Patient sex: M
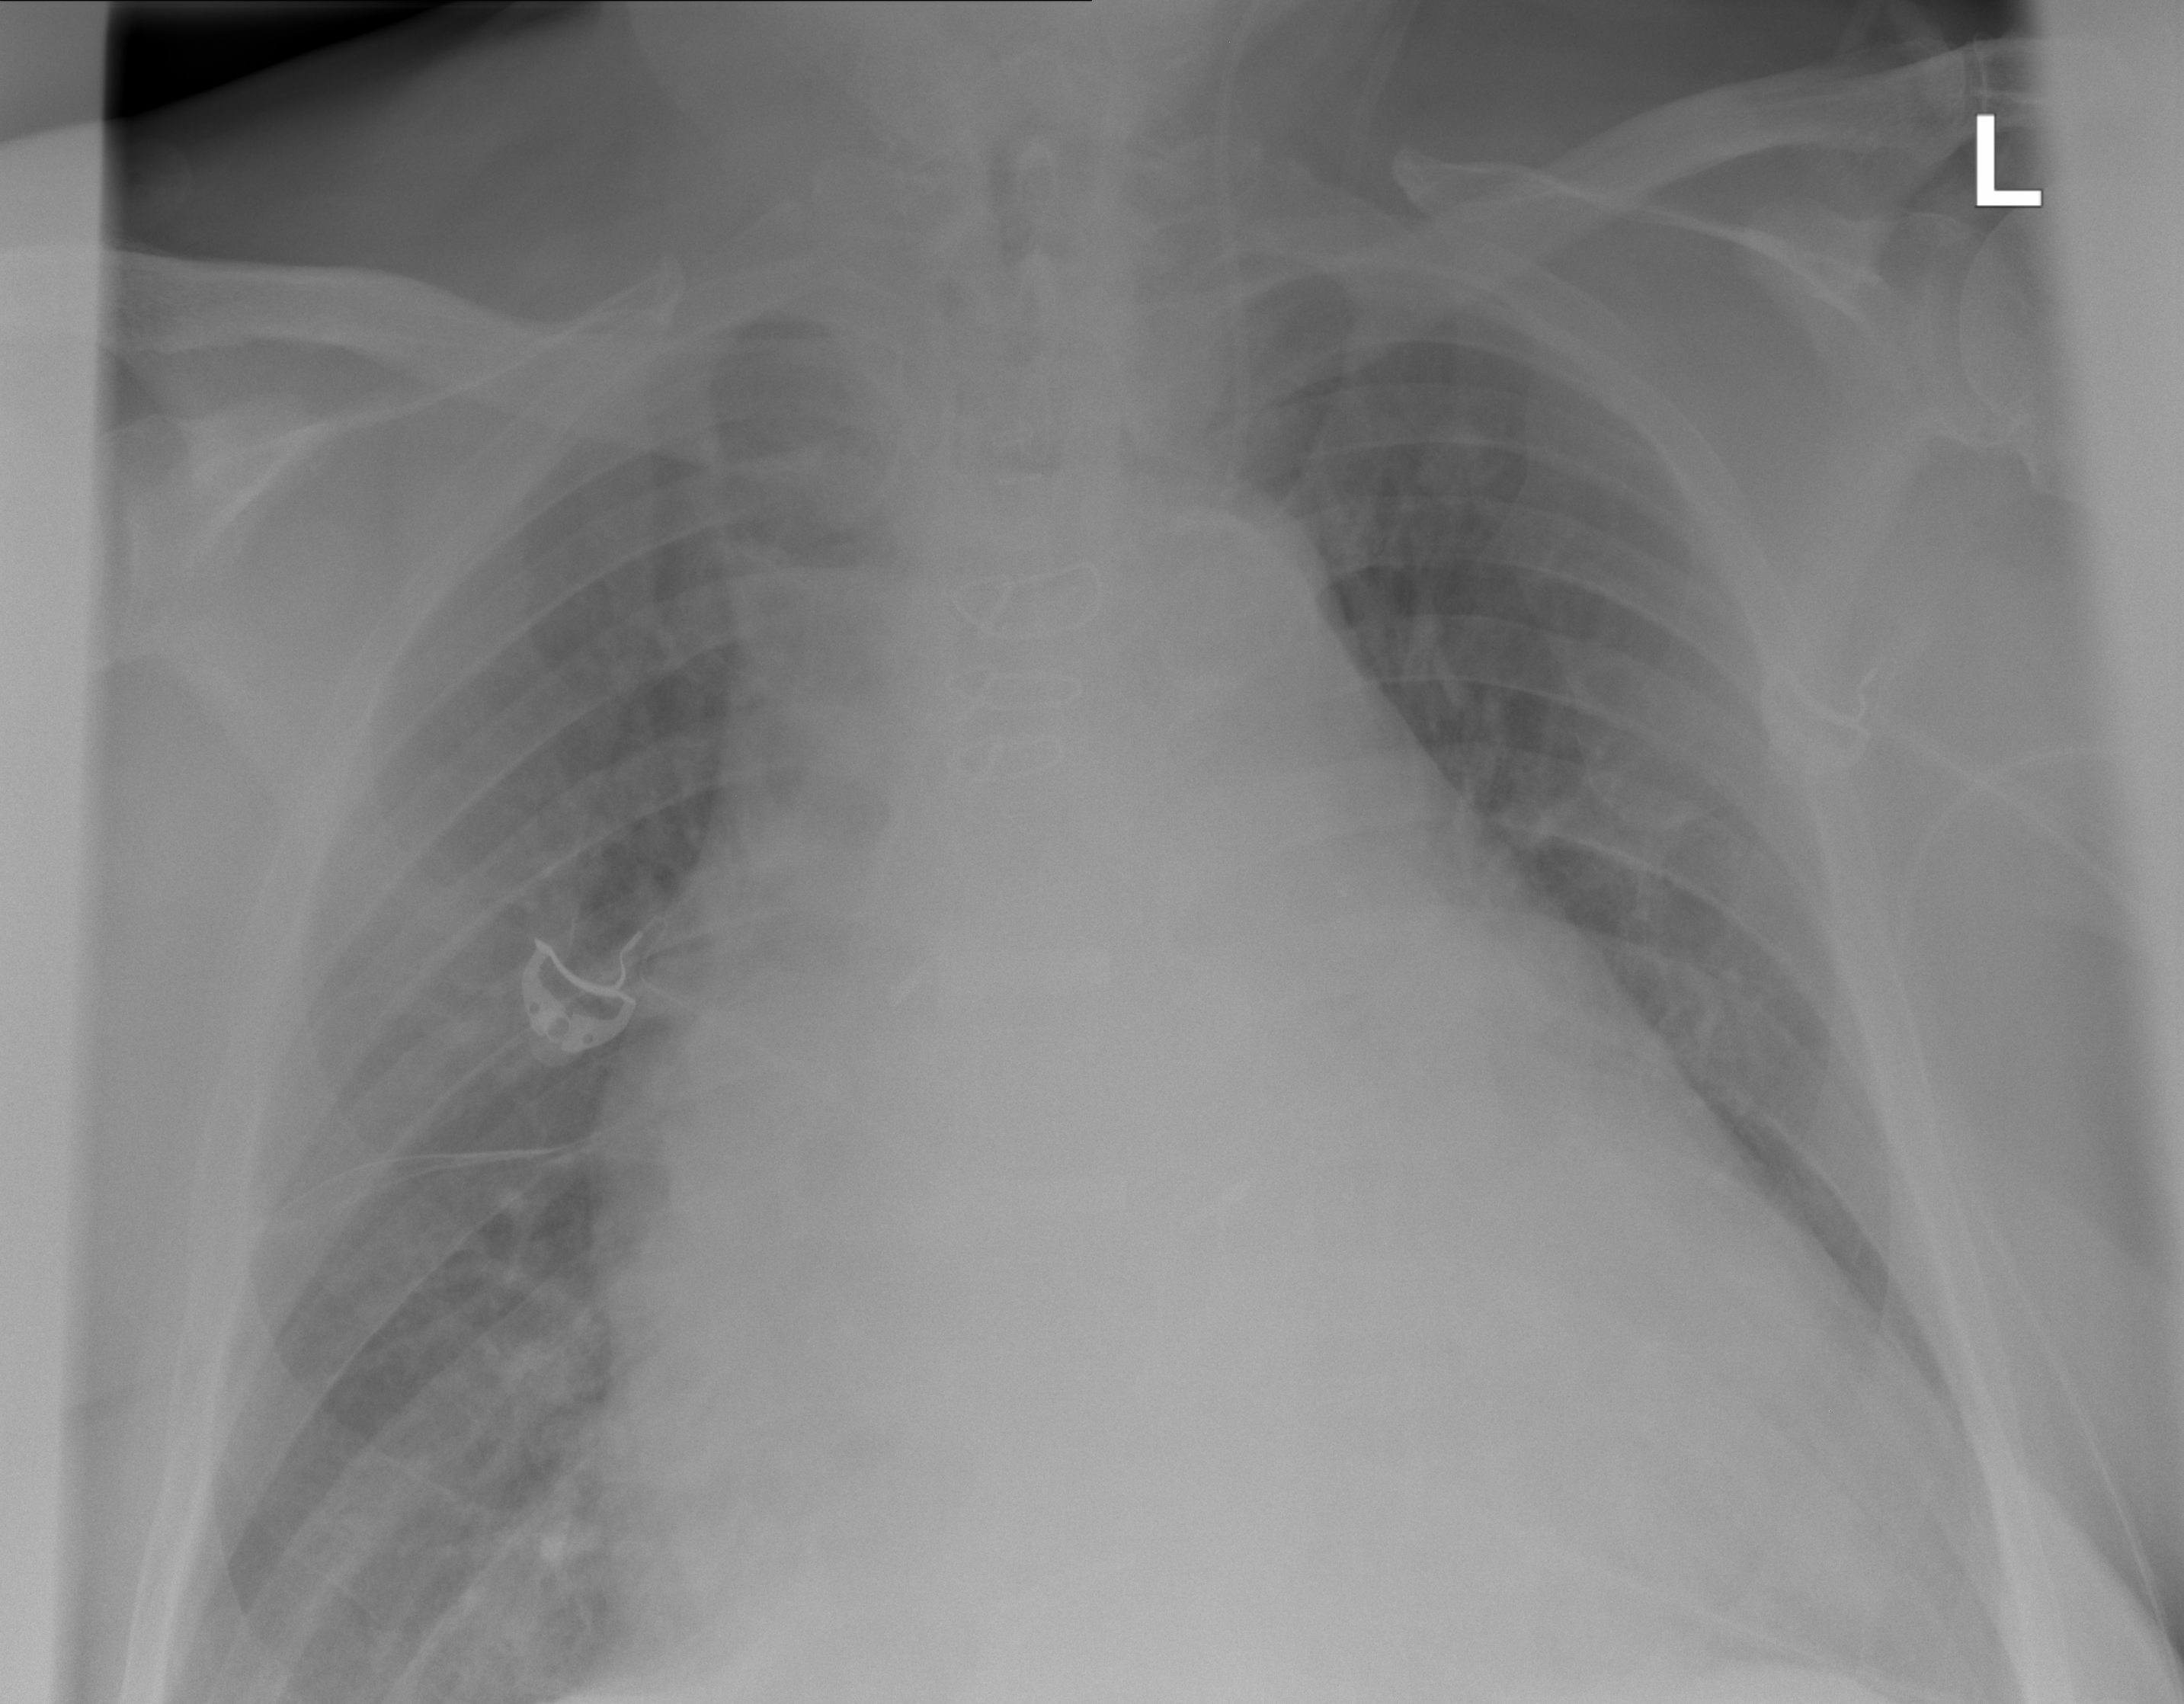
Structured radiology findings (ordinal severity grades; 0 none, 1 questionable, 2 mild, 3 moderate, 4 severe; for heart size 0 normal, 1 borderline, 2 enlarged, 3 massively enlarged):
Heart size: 3
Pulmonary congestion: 2
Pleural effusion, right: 0
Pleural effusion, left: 2
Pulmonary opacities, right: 0
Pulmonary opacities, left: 0
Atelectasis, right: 0
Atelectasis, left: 0